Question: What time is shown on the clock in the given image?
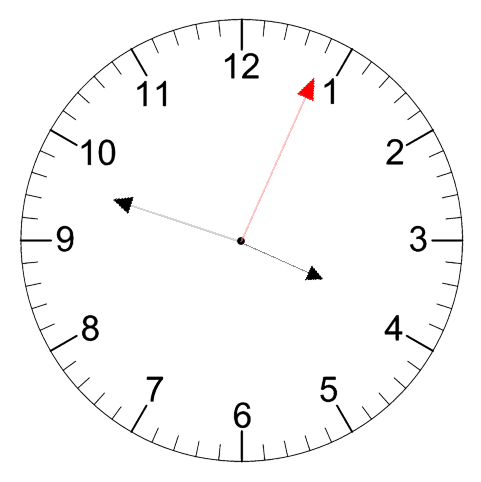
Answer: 03:48:04